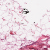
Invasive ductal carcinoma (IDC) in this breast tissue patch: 0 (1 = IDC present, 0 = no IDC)